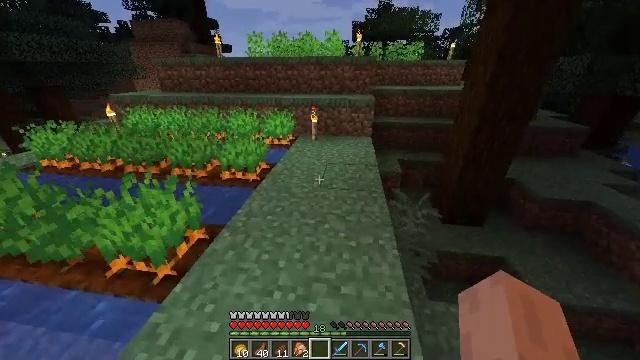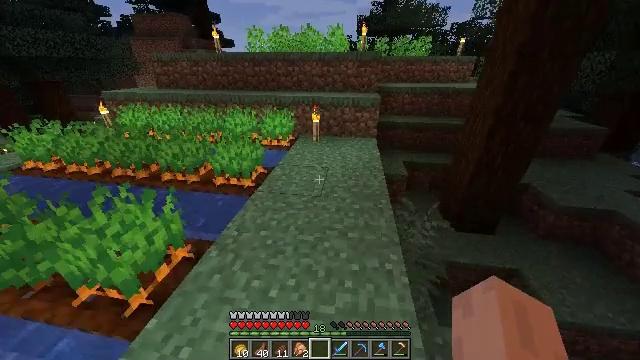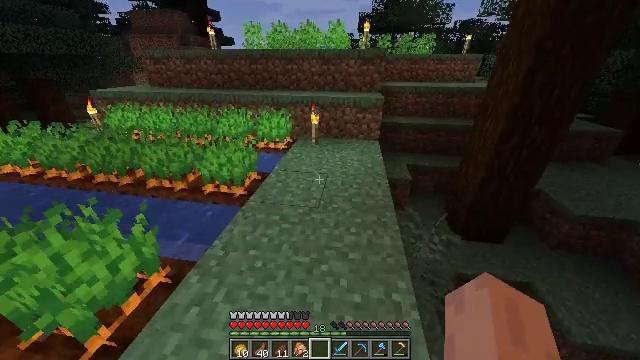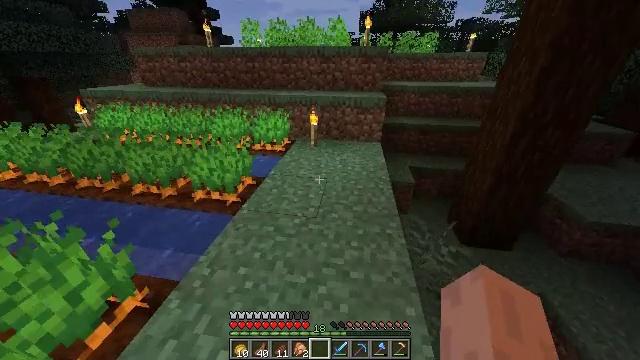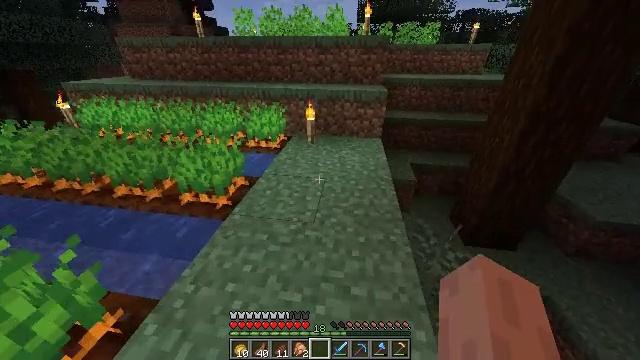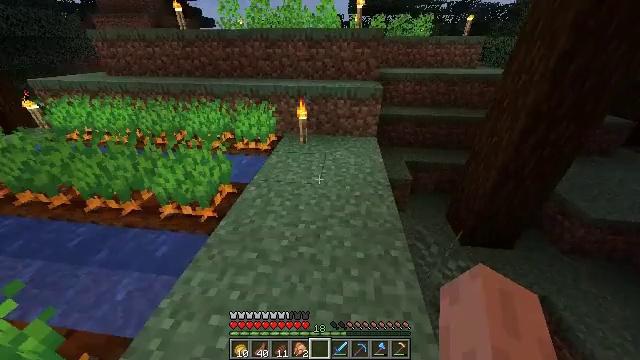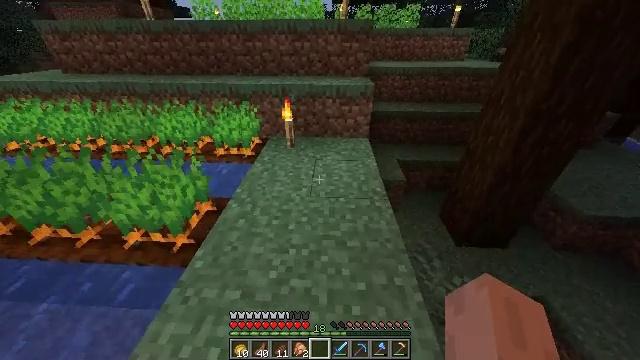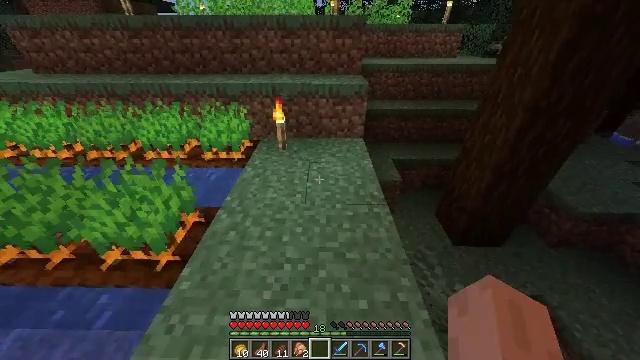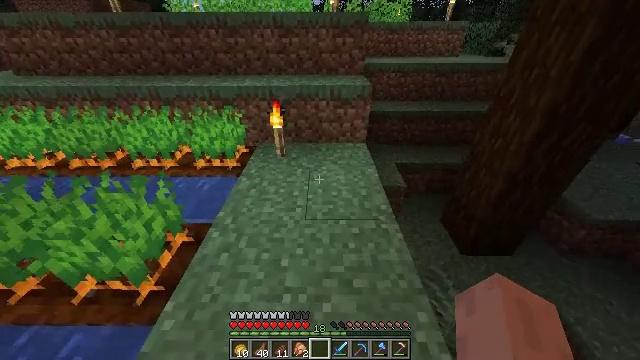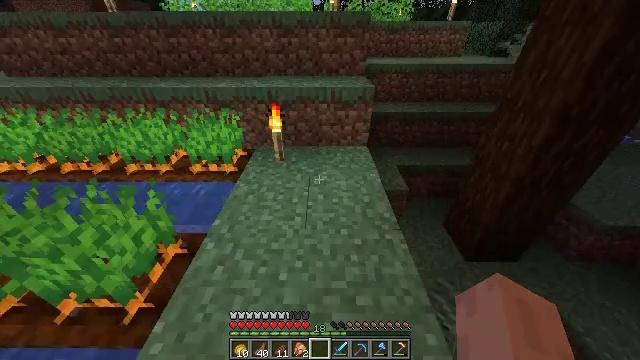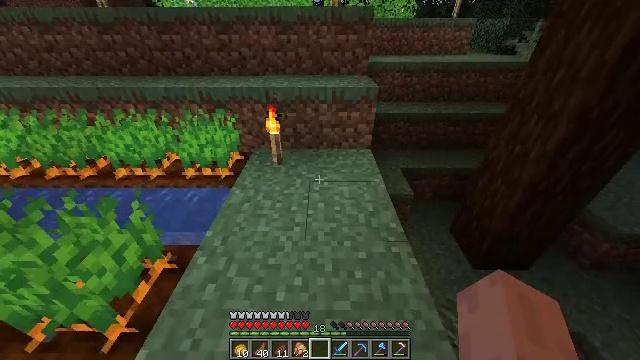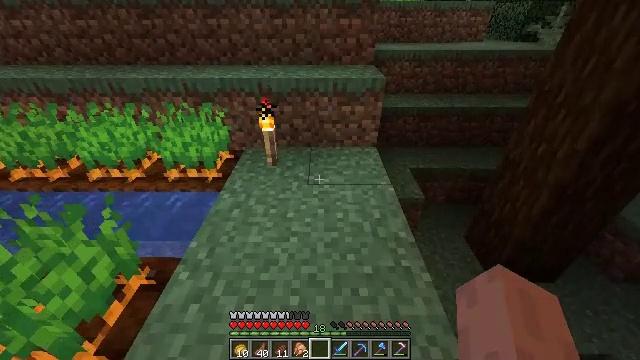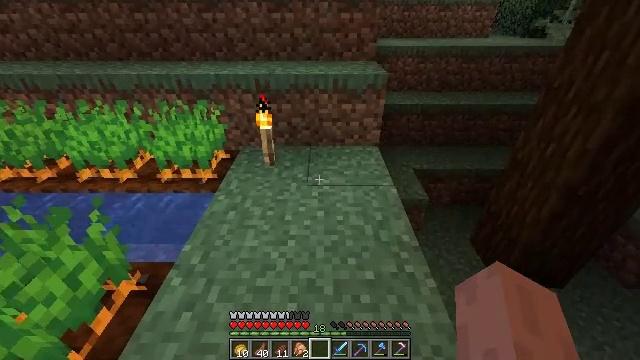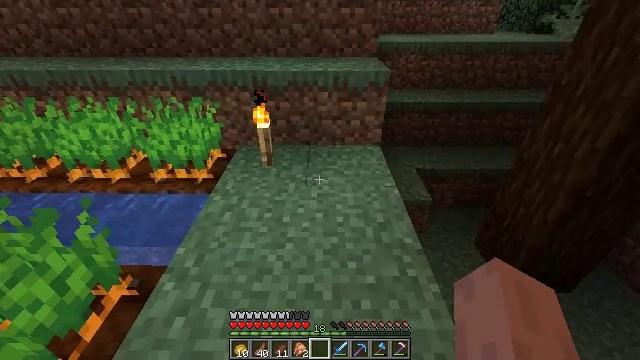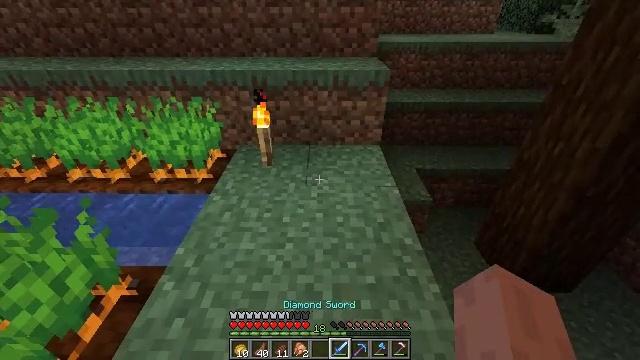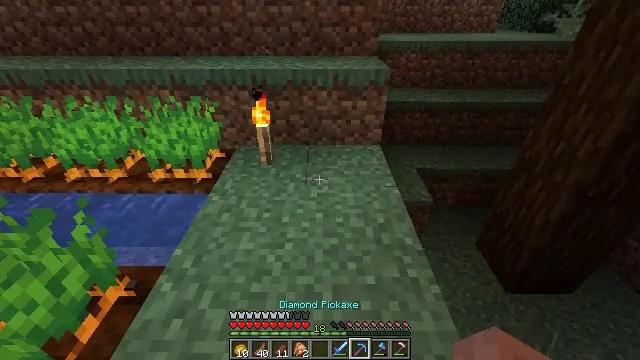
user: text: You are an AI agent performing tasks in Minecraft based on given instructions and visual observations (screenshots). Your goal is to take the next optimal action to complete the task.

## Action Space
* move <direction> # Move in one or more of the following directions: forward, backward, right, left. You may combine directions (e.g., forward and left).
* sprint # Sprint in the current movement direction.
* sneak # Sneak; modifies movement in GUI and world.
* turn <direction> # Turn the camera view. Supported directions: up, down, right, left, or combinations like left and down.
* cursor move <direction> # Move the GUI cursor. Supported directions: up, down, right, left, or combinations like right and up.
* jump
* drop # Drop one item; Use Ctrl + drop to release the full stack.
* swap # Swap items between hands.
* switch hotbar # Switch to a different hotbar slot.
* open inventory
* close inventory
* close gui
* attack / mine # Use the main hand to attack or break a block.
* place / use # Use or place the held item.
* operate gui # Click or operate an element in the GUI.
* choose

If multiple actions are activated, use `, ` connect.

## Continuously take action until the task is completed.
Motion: motion action
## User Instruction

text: Dig up carrots from the soil.
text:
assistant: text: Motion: move forward
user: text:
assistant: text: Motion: move forward
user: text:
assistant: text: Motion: move forward
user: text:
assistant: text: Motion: move forward, turn down
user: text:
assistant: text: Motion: move forward, turn right and down
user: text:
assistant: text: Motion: move forward, turn right and down
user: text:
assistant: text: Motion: move forward, turn right
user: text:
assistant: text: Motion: move forward
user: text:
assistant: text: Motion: no_op
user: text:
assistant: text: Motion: no_op
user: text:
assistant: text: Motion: no_op
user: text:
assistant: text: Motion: no_op
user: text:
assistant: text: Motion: no_op
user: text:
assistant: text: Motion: no_op
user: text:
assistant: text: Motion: no_op
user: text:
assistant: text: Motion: no_op
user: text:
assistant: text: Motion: no_op
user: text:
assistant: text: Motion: no_op
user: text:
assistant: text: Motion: no_op
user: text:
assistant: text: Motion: no_op
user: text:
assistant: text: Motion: no_op
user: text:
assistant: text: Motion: no_op
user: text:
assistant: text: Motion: no_op
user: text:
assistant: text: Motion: no_op
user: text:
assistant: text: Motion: no_op
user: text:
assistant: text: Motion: no_op
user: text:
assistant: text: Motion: no_op
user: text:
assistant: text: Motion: no_op
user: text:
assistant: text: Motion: move forward
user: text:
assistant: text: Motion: move forward, turn left